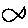
Label: fish